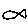
Label: fish